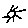
Label: sun